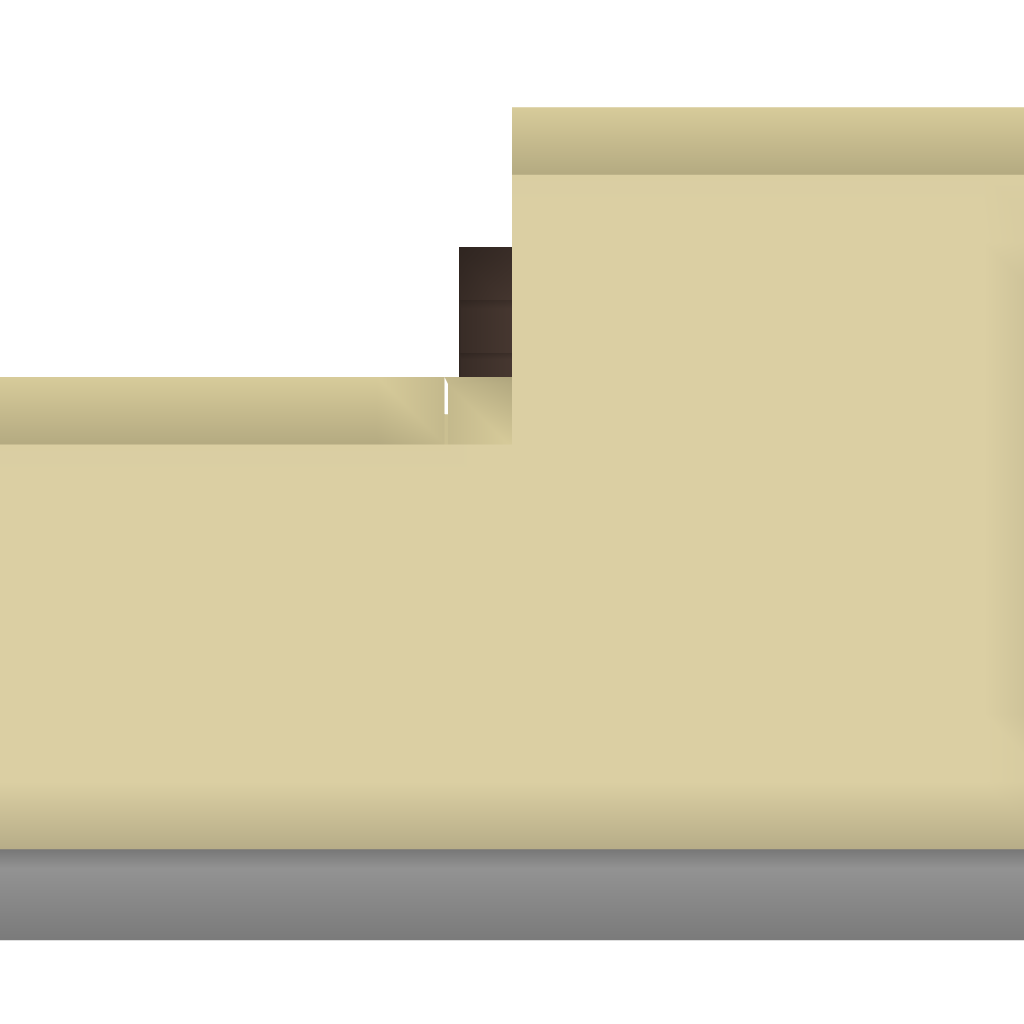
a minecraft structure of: Adobe House